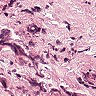
Metastatic tissue present: yes